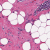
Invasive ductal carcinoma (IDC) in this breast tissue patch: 0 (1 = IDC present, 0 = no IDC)